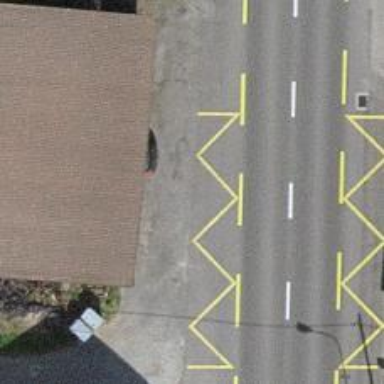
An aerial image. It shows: Bus stop with platform for public transport.